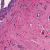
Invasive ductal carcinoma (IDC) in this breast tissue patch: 0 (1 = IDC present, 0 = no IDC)